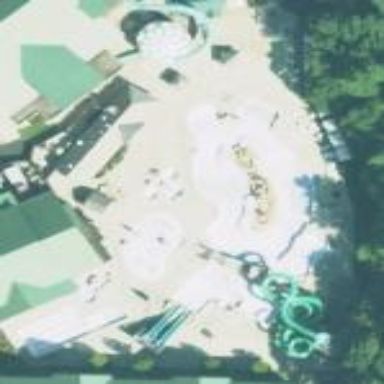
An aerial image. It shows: Water park.